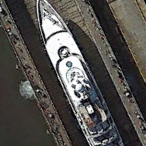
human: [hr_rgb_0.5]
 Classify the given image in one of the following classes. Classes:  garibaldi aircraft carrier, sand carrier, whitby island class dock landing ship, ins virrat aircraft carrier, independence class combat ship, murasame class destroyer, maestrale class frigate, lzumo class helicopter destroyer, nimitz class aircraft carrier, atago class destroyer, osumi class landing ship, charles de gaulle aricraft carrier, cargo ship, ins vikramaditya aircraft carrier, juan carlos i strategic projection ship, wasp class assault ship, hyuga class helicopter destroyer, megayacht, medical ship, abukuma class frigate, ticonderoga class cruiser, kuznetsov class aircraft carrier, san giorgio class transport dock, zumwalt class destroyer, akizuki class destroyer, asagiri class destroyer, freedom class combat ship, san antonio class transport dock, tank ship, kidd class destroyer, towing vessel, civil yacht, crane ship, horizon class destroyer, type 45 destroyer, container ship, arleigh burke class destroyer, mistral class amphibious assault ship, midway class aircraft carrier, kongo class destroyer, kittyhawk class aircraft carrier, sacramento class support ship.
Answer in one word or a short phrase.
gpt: Megayacht